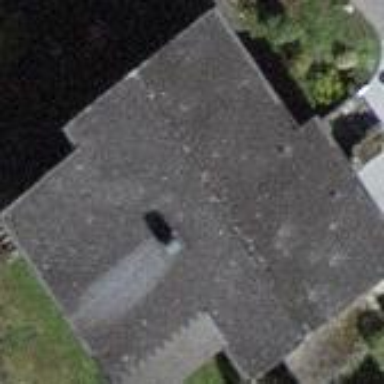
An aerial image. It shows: Building with tiled roof.